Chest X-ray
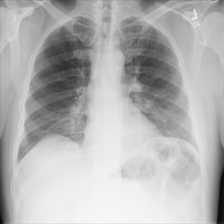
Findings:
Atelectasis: negative
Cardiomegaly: negative
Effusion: negative
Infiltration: positive
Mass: negative
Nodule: negative
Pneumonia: negative
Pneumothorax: negative
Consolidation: negative
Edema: negative
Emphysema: negative
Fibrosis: negative
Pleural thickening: negative
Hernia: negative